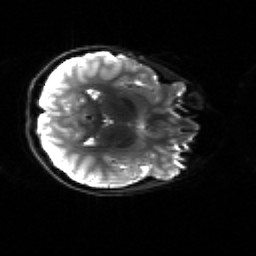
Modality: sbref
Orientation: axial
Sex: female
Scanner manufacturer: siemens
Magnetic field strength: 3 T
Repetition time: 5 s
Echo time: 0.071 s